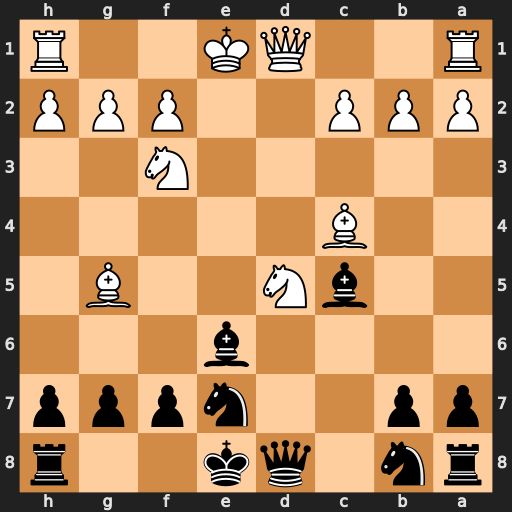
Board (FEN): rn1qk2r/pp2nppp/4b3/2bN2B1/2B5/5N2/PPP2PPP/R2QK2R
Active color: b
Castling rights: KQkq
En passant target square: -
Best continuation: Bxd5 Bxd5 Qxd5 Qxd5 Nxd5